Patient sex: F
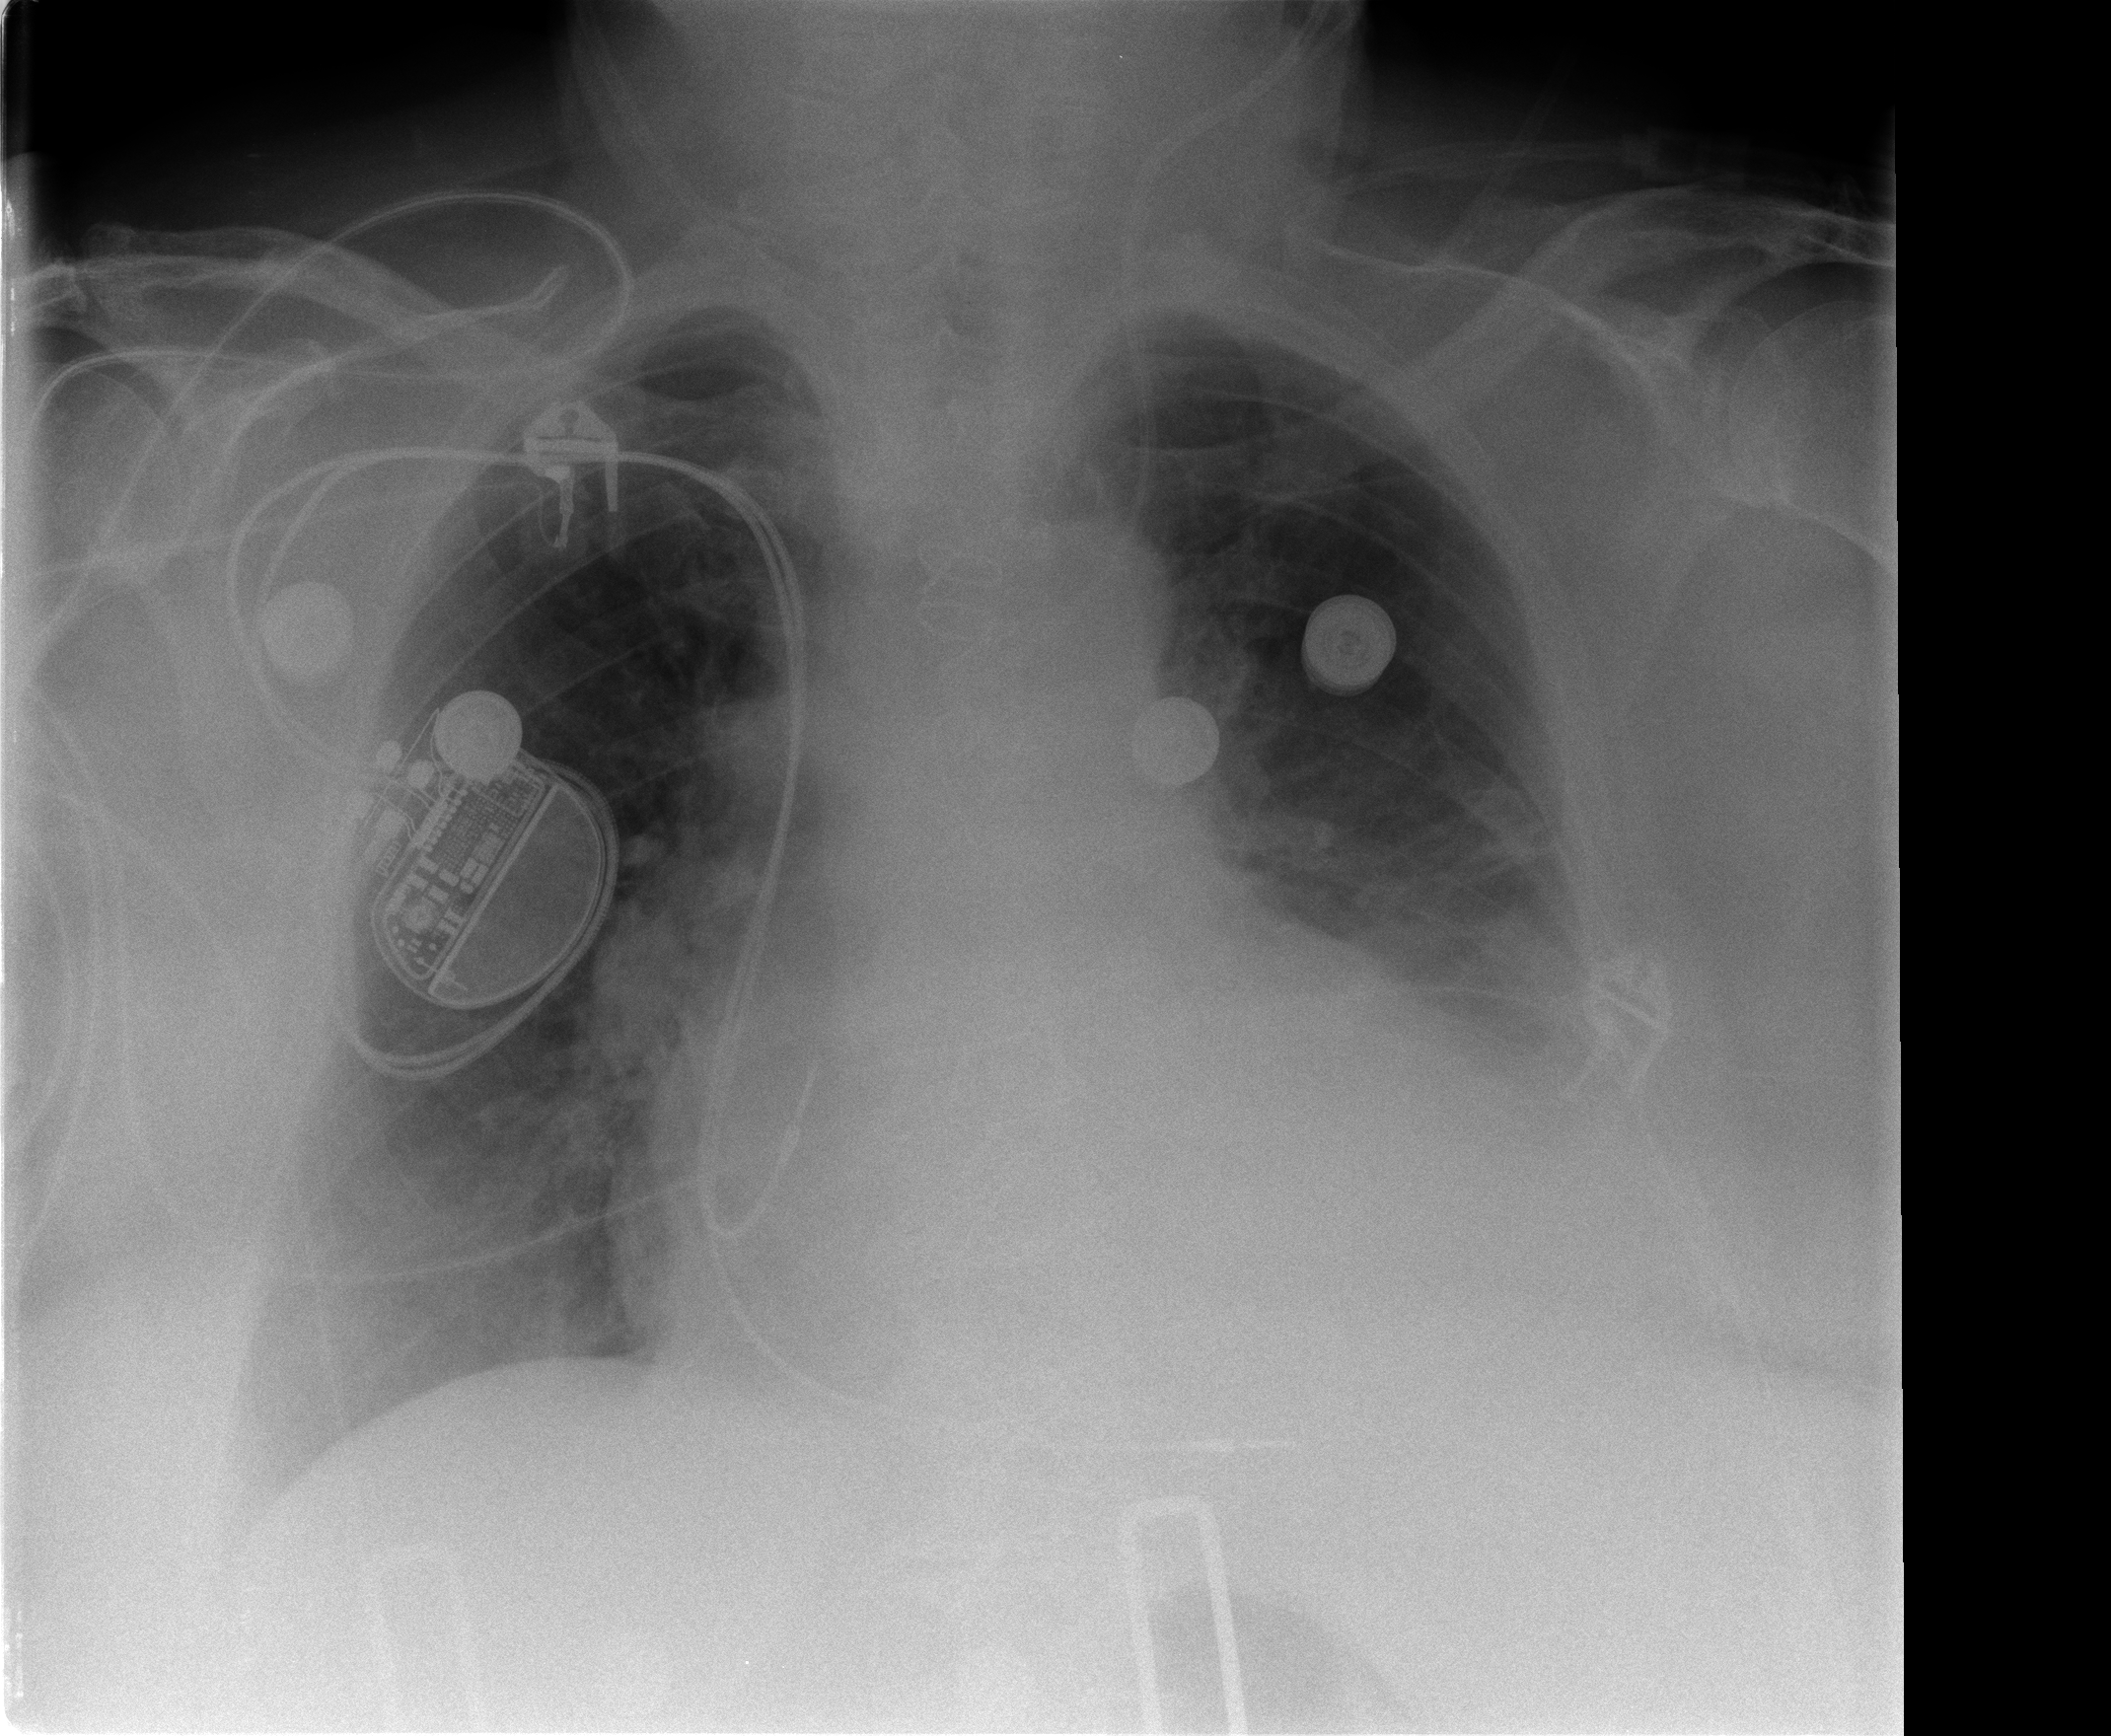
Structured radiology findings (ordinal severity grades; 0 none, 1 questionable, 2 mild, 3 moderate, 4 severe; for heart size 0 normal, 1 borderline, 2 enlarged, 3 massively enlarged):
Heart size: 2
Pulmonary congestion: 0
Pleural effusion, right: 0
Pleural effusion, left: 2
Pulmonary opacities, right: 0
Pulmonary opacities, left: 0
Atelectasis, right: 0
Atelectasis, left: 2